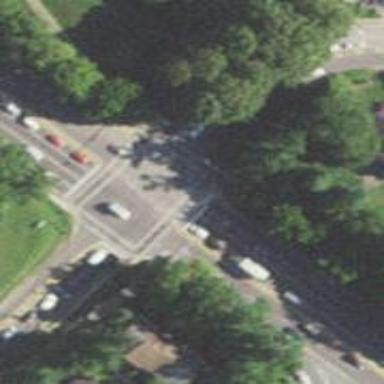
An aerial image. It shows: Marked crossing on the road.